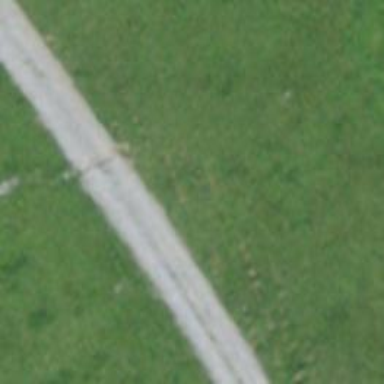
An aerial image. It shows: Gravel track with grade 3 tracktype.